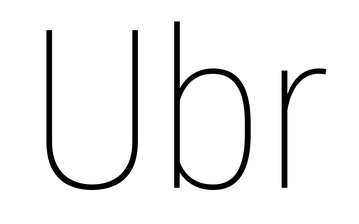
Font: Roboto_Condensed_Thin